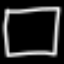
Label: square